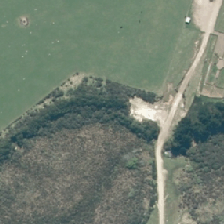
Land cover: herbaceous_freshwater_vege